Question: I'm binding a DataGridView in my Windows Application with a DataTable. On the RowsAdded event of DataGridView i'm writing to code to change the style of particular cells.
I have tried following code for it, but its not working
'''
Private Sub grdView_RowsAdded(ByVal sender As Object, ByVal e As System.Windows.Forms.DataGridViewRowsAddedEventArgs) Handles grdView.RowsAdded
Dim f = New Font("Times New Roman", 10, FontStyle.Bold)
For index As Integer = e.RowIndex To e.RowIndex + e.RowCount - 1
Dim row As DataGridViewRow = grdView.Rows(index)
If Decimal.Parse(row.Cells("Variance Up").Value.ToString) >= Decimal.Parse(txtRise1.Text) Then
row.Cells("Variance Up").Style.ForeColor = Color.Red
row.Cells("Variance Up").Style.Font = f
ElseIf Decimal.Parse(row.Cells("Variance Up").Value.ToString) >= Decimal.Parse(txtRise2.Text) Then
row.Cells("Variance Up").Style.ForeColor = Color.Red
row.Cells("Variance Up").Style.Font = f
End If
Next
End Sub
'''
What I want to do is as follows:

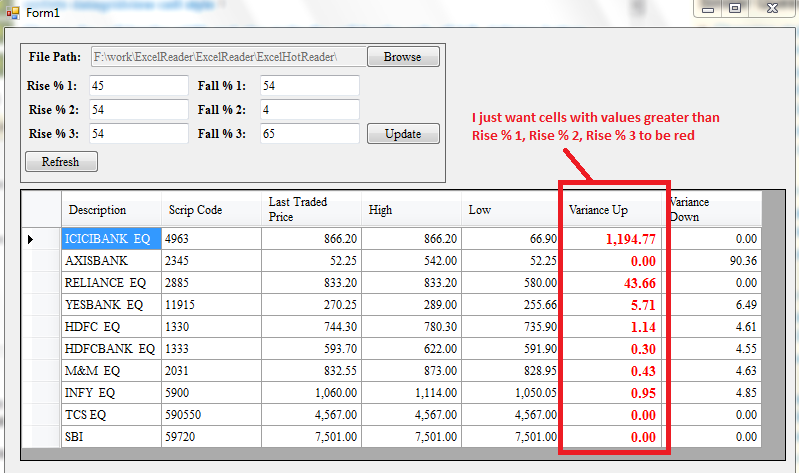
Answer: This question has been answered in the comments:
> <URL>
For further information about the 'RowPostPaint' event, please see the MSDN documentation:
## DataGridView.RowPostPaint Event